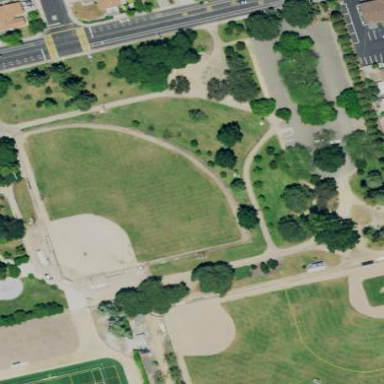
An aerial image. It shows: Baseball pitch for leisure land activities.